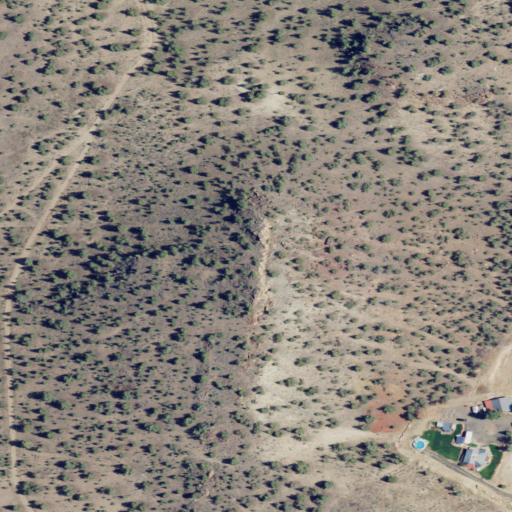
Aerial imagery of ridge(s) in Oregon named Barnes Butte containing shrub, grassland, and open development